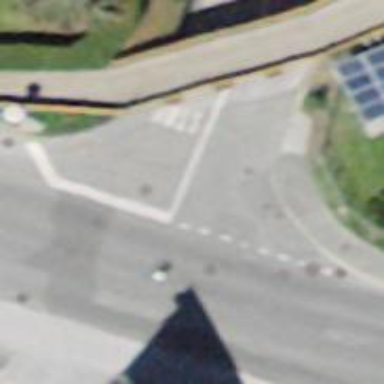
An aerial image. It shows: Asphalt parking entrance.